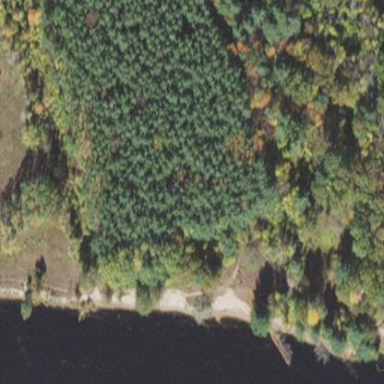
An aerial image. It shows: Forest with evergreen needle-leaved trees.